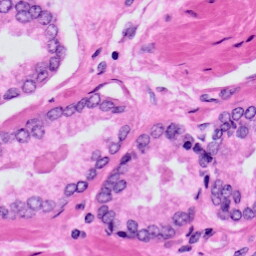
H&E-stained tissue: Prostate